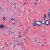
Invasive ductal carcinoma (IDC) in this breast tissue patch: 1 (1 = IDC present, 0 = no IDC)